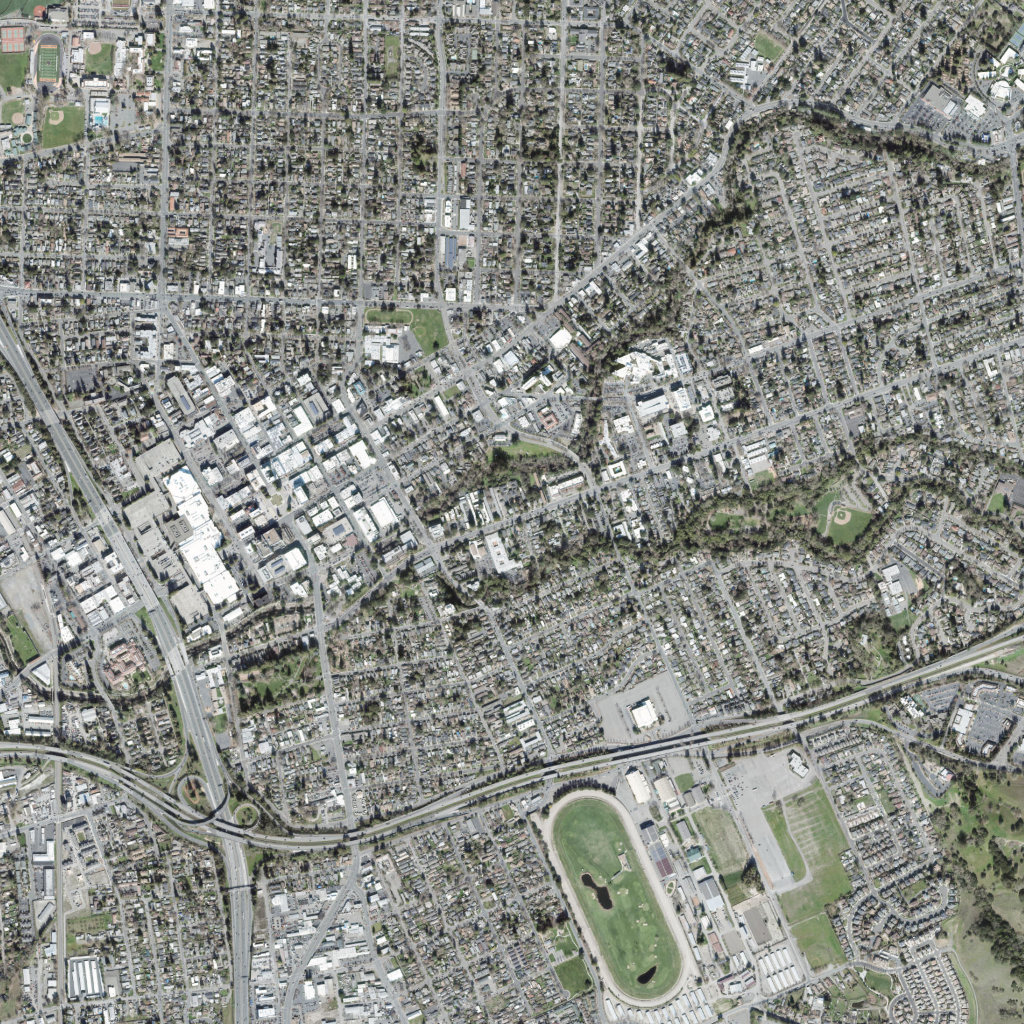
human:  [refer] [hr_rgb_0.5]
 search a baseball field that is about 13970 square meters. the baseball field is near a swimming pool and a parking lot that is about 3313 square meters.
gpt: <box>[[4, 10, 8, 14, 0]]</box>